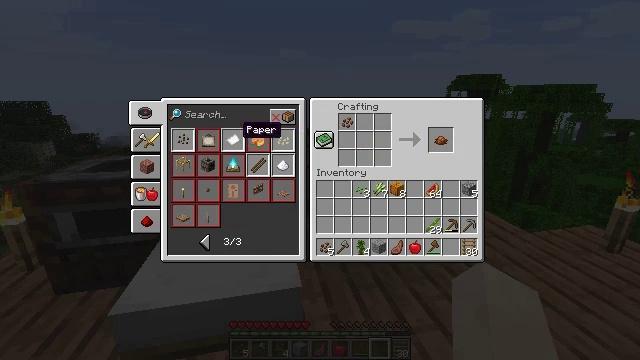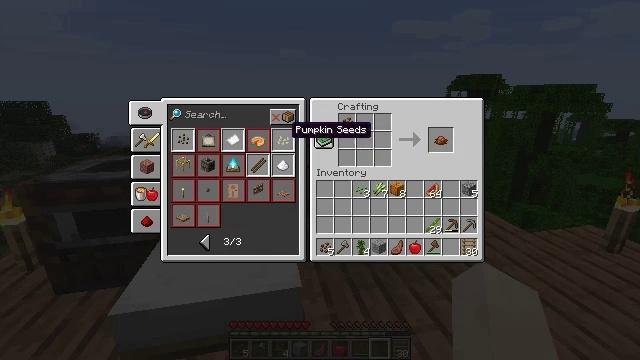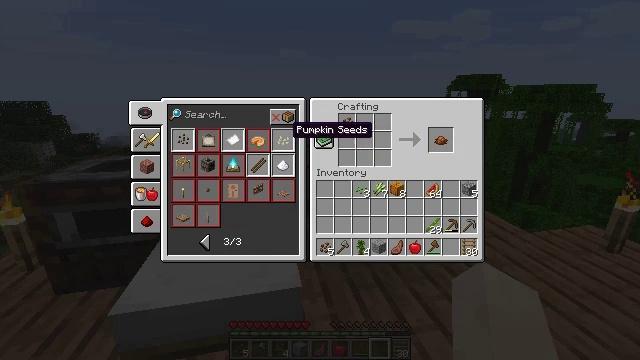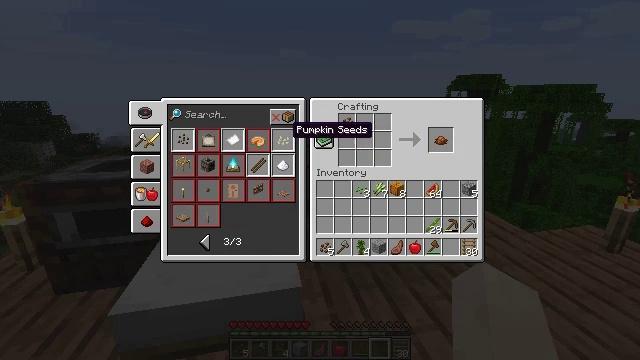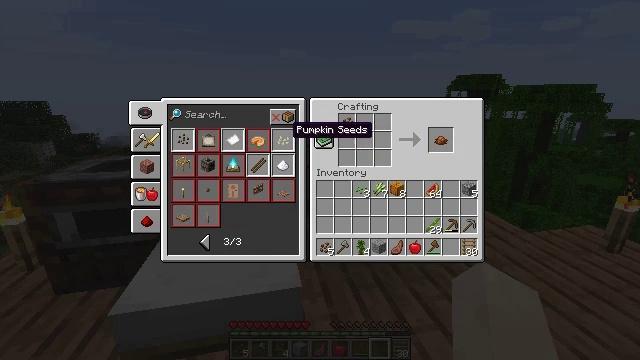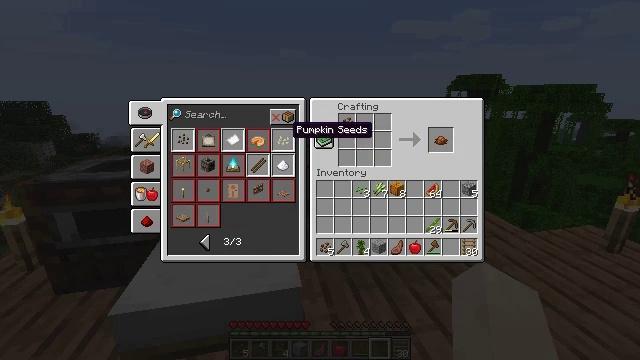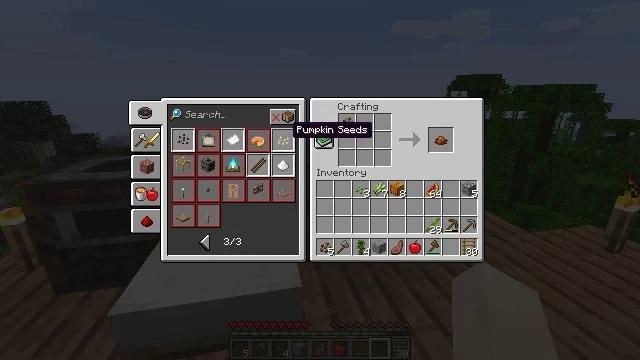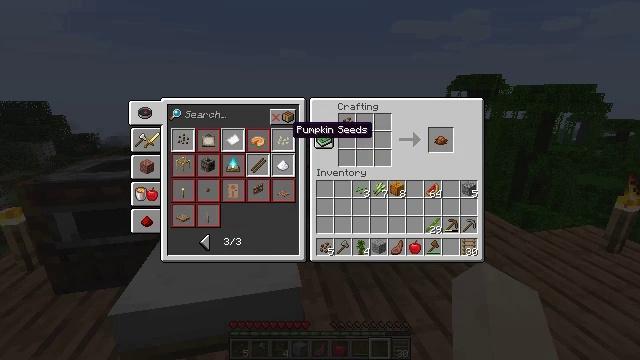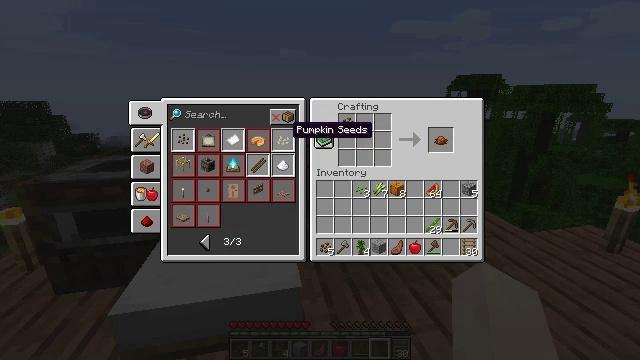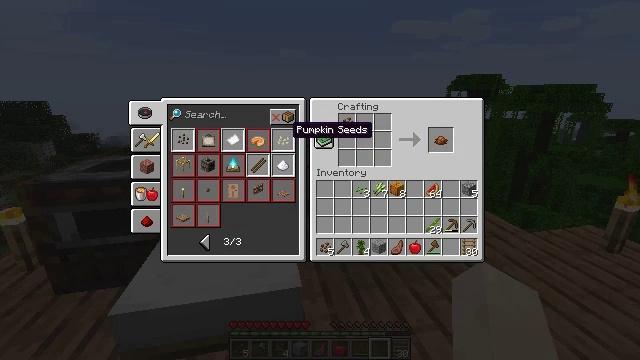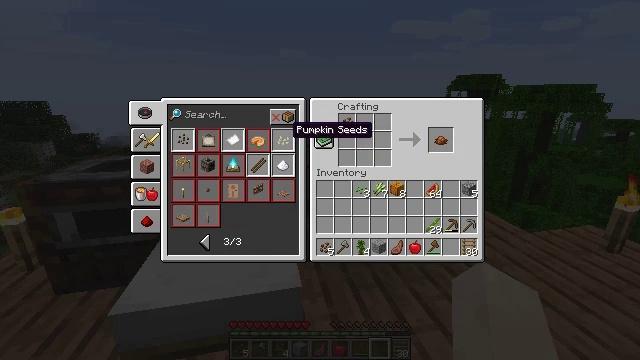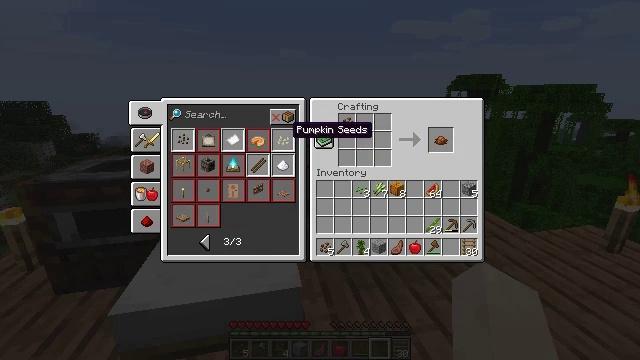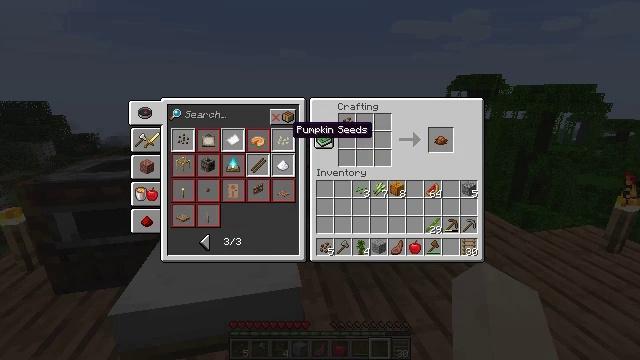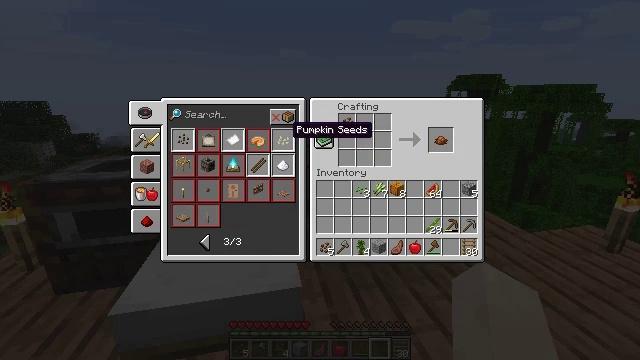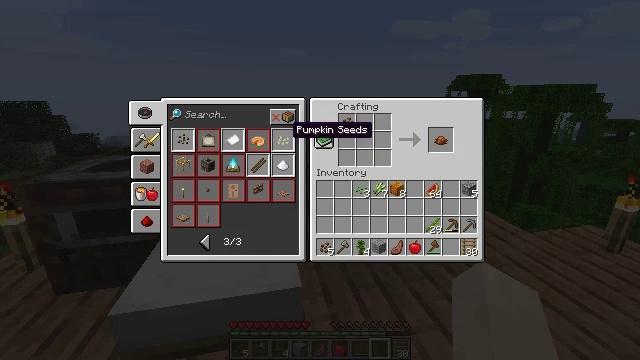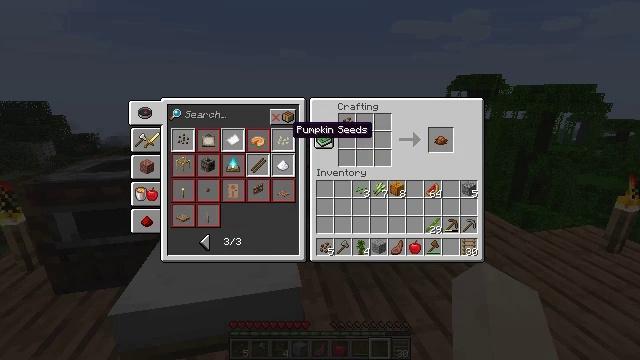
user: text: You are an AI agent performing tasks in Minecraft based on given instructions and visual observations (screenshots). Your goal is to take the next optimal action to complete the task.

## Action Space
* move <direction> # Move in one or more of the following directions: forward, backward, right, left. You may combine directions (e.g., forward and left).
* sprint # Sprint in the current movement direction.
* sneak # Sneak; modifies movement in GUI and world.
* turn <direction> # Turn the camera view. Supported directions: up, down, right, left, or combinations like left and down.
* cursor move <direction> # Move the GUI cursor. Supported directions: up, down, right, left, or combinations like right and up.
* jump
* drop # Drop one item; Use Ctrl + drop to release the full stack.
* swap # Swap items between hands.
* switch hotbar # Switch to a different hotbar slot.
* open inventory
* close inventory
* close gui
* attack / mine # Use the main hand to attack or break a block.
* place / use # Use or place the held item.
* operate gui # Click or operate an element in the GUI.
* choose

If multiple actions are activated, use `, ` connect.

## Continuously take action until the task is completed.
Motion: motion action
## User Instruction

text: Open inventory and craft sugar with sugarcane.
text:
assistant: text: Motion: cursor move right
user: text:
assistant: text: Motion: no_op
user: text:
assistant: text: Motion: no_op
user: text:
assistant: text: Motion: no_op
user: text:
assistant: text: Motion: no_op
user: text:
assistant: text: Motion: no_op
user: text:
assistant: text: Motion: no_op
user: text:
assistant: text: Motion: no_op
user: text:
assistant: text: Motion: no_op
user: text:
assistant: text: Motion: no_op
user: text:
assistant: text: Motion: no_op
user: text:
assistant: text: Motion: no_op
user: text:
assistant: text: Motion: no_op
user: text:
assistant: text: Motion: no_op
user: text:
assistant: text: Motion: no_op
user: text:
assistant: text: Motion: no_op
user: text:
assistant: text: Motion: no_op
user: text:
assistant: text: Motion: no_op
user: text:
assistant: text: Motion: no_op
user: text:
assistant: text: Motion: no_op
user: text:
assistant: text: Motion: no_op
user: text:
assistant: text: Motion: no_op
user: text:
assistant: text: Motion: no_op
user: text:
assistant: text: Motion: no_op
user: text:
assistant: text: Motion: no_op
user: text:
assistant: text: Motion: no_op
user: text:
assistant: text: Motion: no_op
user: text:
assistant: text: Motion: no_op
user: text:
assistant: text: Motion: no_op
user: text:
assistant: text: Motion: no_op